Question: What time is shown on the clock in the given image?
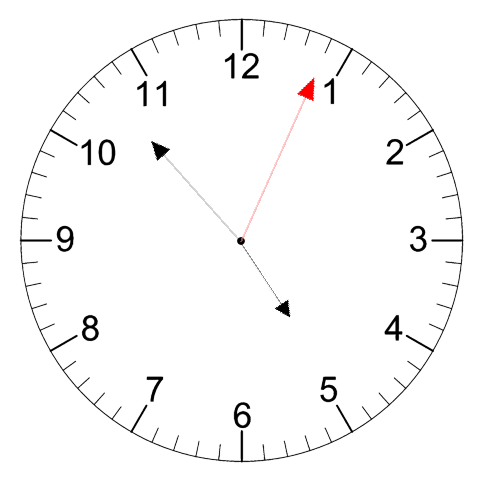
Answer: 04:53:04